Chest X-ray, AP view. Patient: 52 years old, sex M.
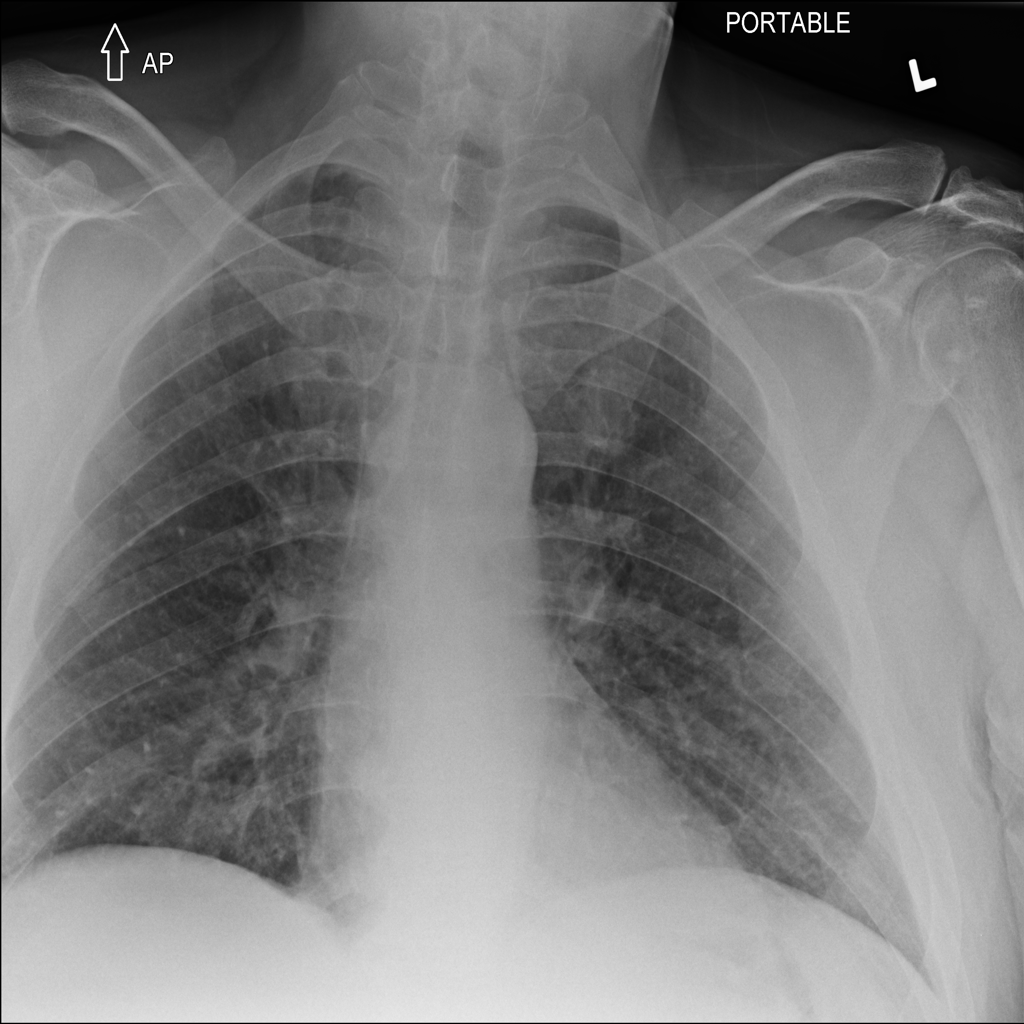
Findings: Infiltration